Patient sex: M
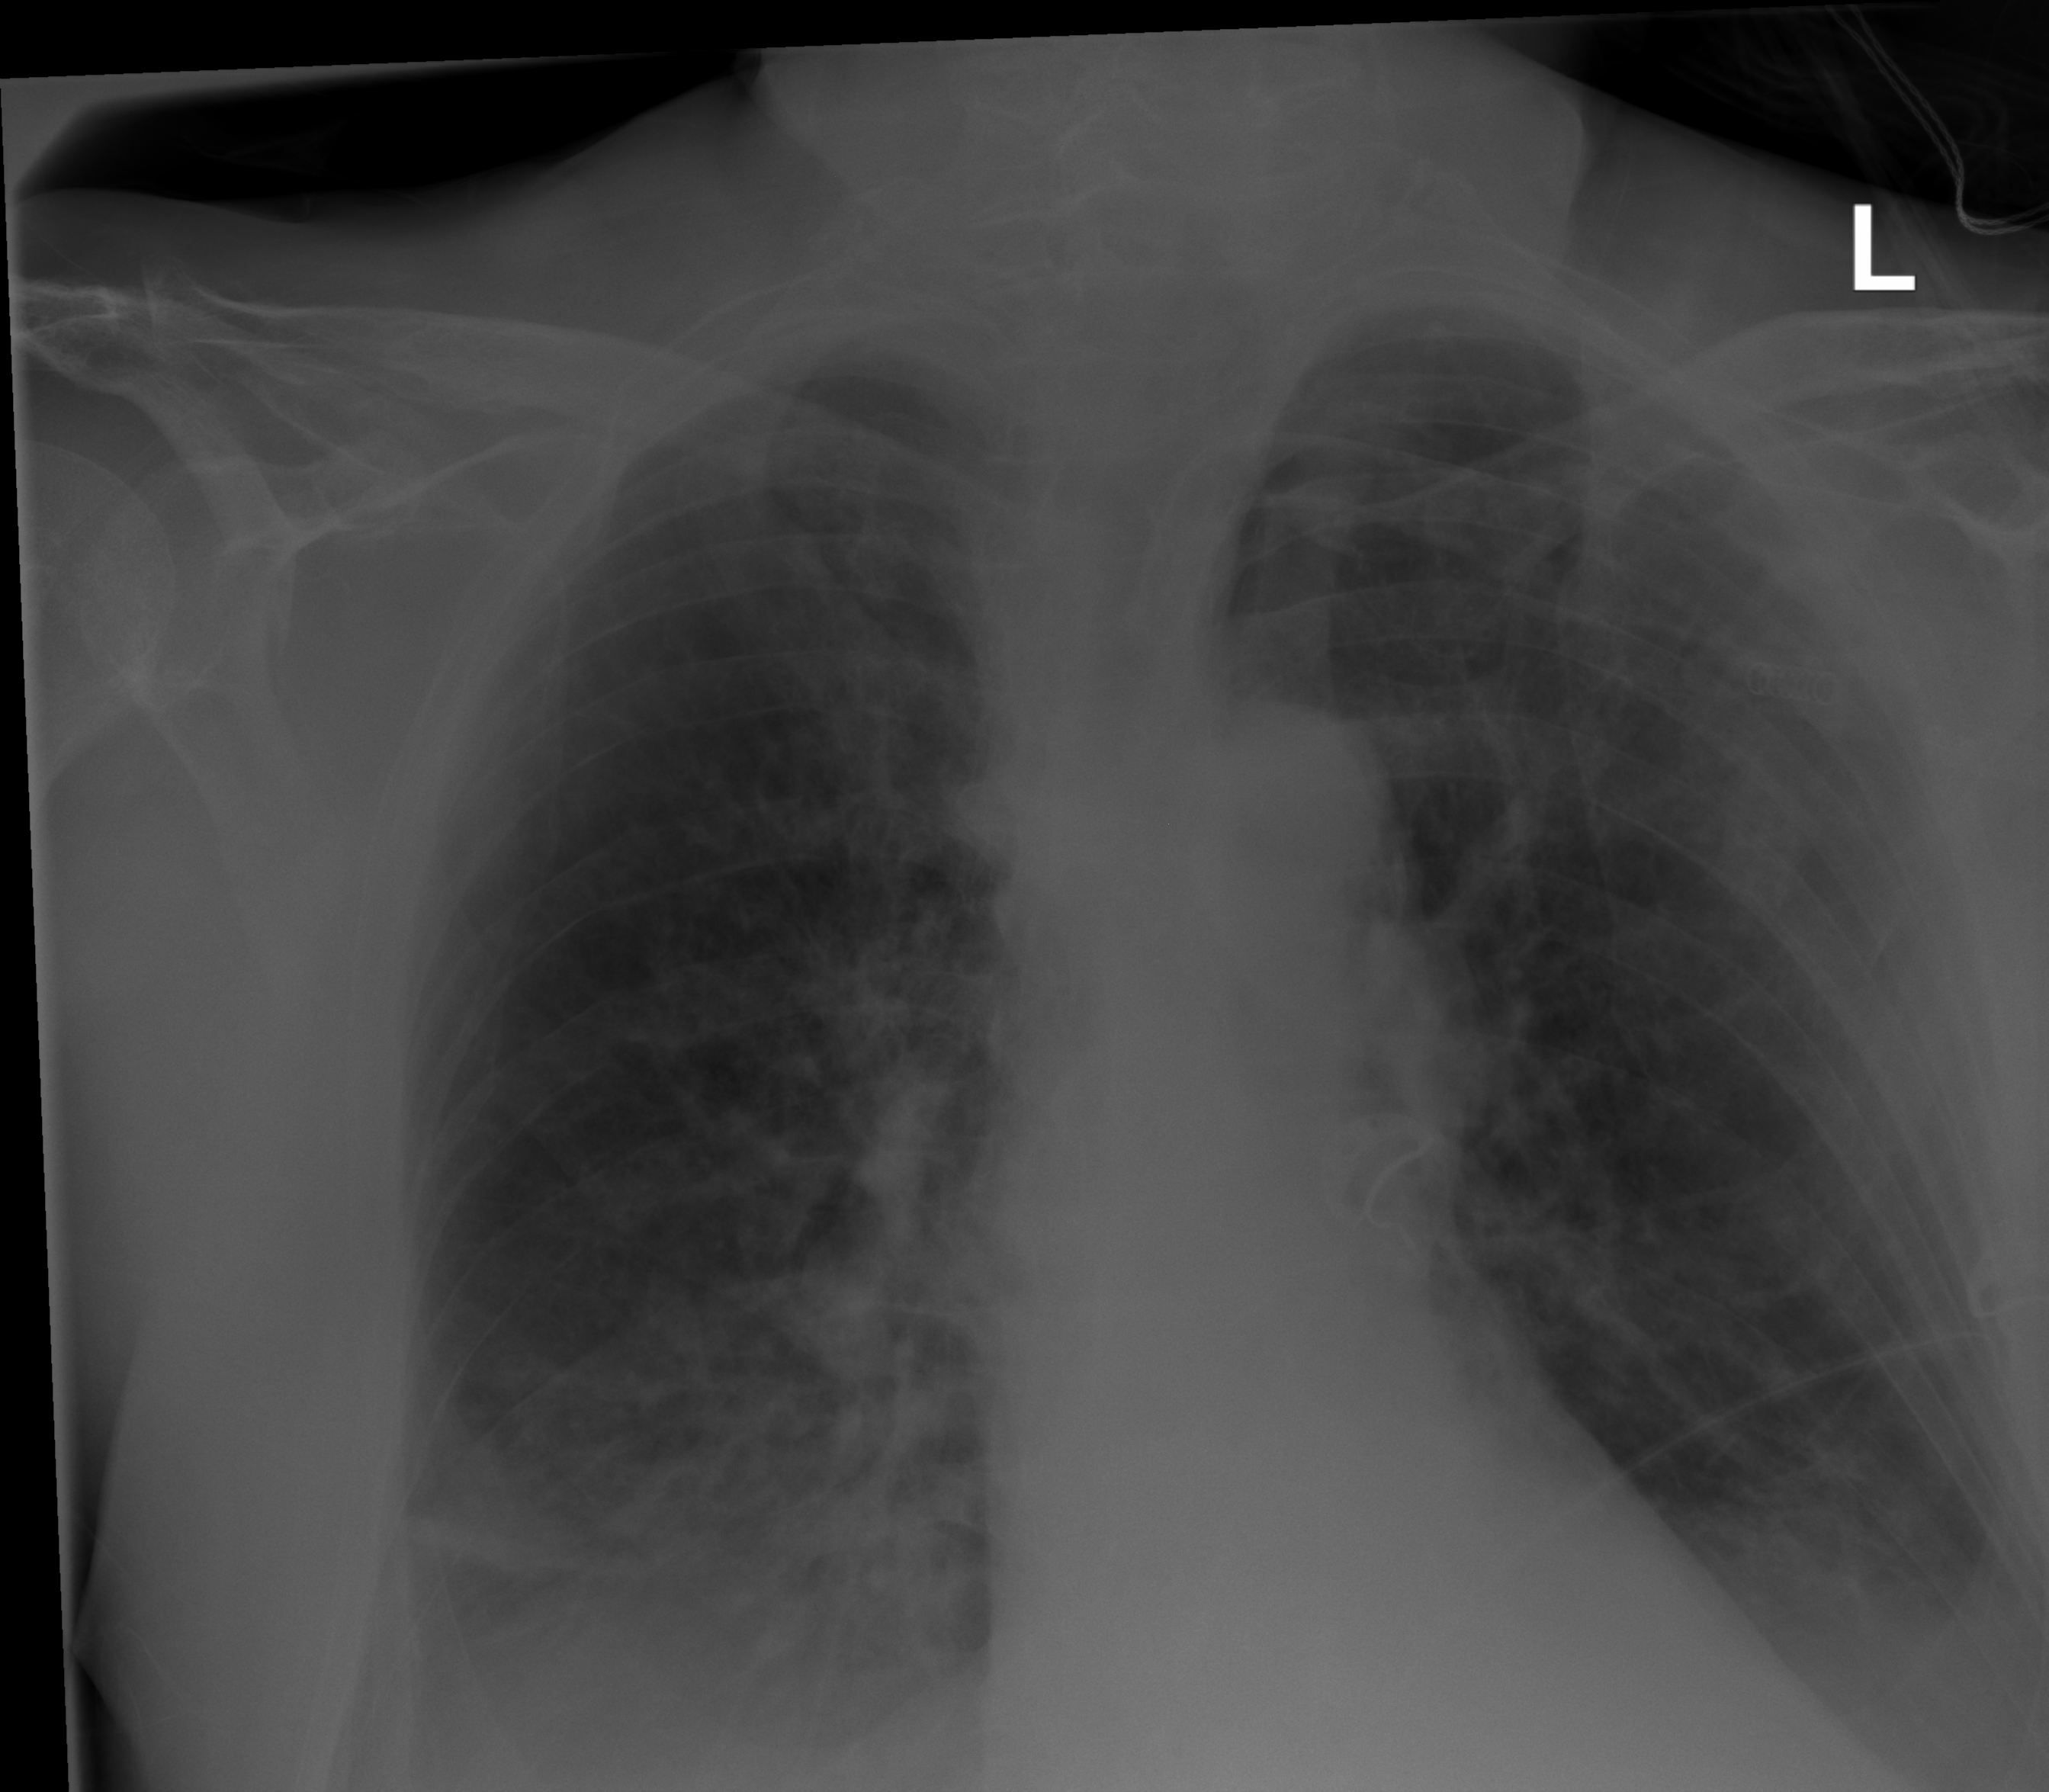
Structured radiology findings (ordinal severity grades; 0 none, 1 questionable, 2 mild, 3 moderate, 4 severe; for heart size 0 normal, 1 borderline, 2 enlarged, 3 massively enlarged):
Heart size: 0
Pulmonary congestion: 1
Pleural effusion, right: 2
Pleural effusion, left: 1
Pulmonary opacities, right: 2
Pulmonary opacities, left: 0
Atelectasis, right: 2
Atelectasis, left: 1